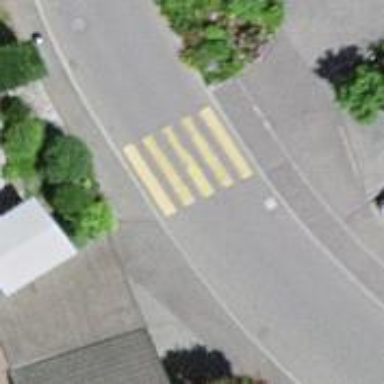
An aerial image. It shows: Zebra crossing on the road.